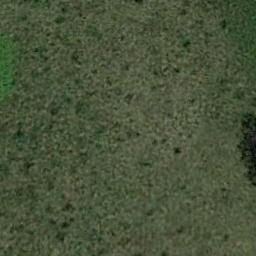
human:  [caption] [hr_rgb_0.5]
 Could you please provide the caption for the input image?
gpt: The entire image is dominated by grass .

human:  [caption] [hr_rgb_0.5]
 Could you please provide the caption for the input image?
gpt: This meadow has dense lower grasses and some taller grasses .

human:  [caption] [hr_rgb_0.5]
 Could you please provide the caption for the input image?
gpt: The meadow is dense but uneven .

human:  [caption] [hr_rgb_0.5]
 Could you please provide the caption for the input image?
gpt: A large dark green and light green mixed grass .

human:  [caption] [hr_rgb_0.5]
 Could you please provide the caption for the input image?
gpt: A dense meadow with many green grass .